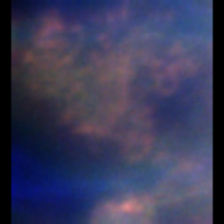
Taxon: Unknown_full_image
Group: Unknown